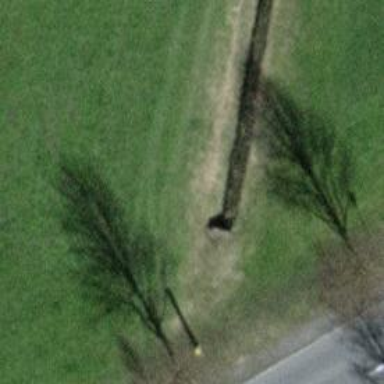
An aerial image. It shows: Drain passing through culvert tunnel.